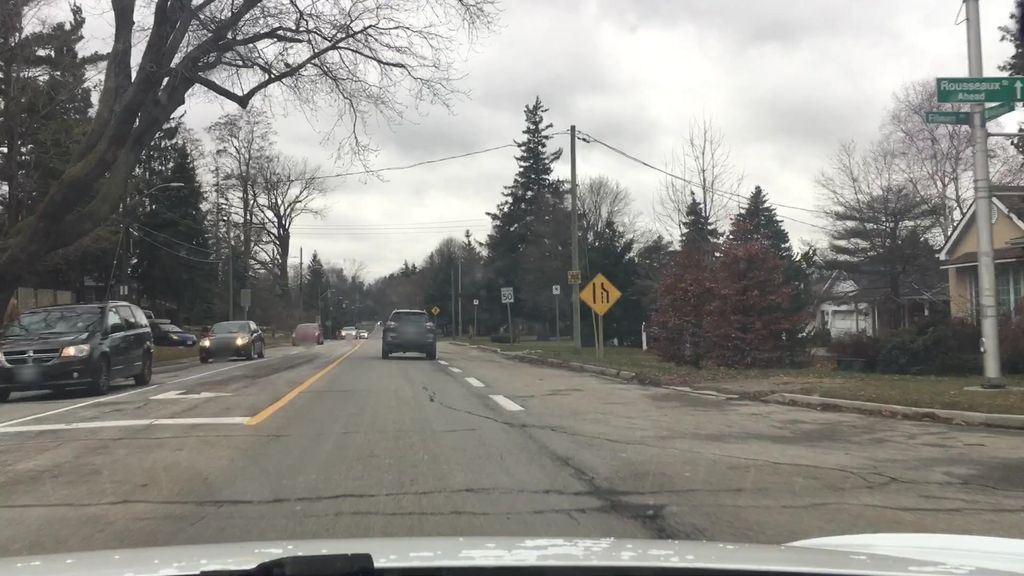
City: hamilton